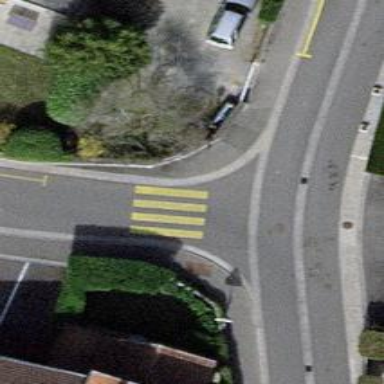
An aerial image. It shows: Marked crossing on the road.